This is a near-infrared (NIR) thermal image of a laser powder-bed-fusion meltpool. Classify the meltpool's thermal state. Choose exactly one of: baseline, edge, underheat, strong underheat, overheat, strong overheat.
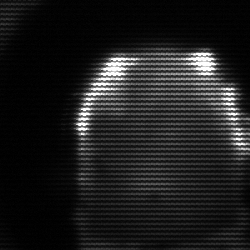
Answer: baseline